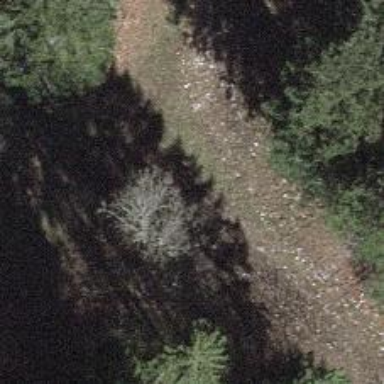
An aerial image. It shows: Track with grade 5 tracktype.